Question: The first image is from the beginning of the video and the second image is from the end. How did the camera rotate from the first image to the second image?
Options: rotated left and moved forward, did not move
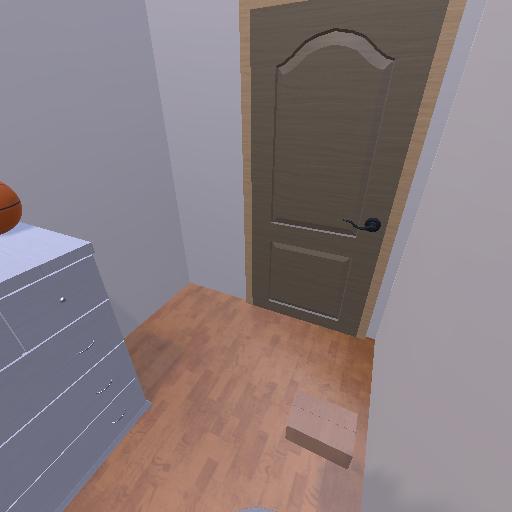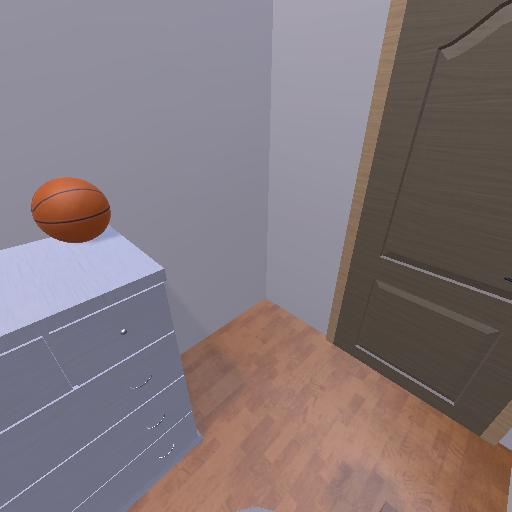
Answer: rotated left and moved forward